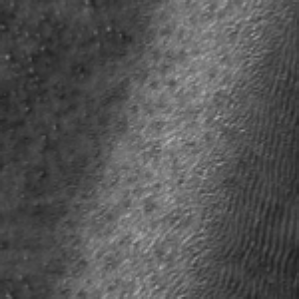
Label: frost